Interaction volume radius: 5 \u00c5
Interaction volume height: 20 \u00c5
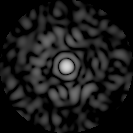
Disorder parameter: 0.8282